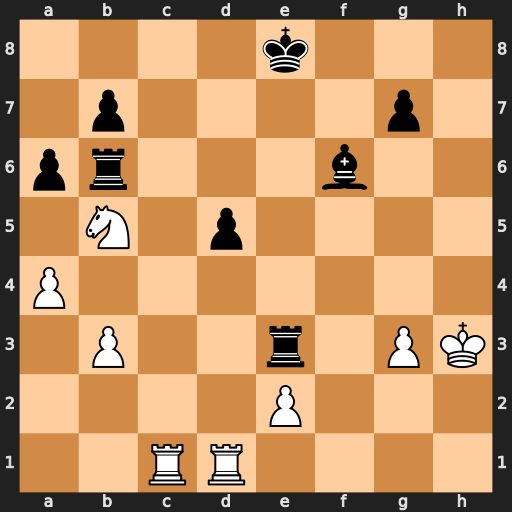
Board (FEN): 4k3/1p4p1/pr3b2/1N1p4/P7/1P2r1PK/4P3/2RR4
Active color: w
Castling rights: -
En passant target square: -
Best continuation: Nc7+ Kf7 Nxd5